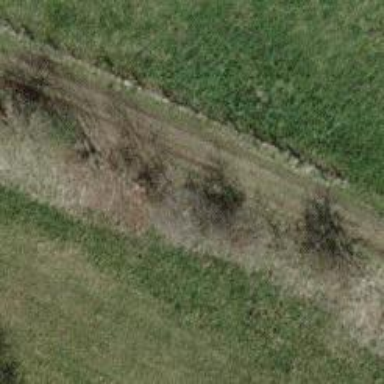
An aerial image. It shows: Track road with woodchips surface.